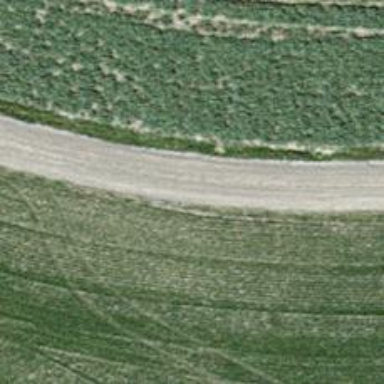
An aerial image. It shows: Track road with grade3 tracktype.